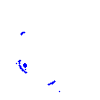
Particle: proton